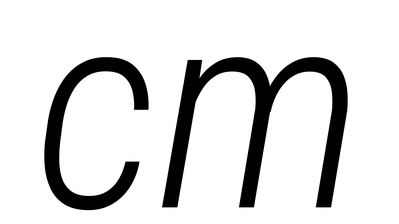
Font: Roboto-Italic_Condensed_Light_Italic